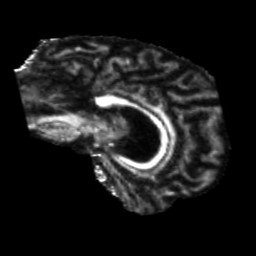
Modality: FA
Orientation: sagittal
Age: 55
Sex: male
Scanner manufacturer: siemens
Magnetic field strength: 3 T
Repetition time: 5.25 s
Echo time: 0.08 s